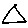
Label: triangle